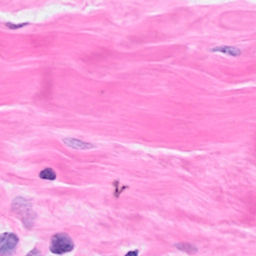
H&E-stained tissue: Breast